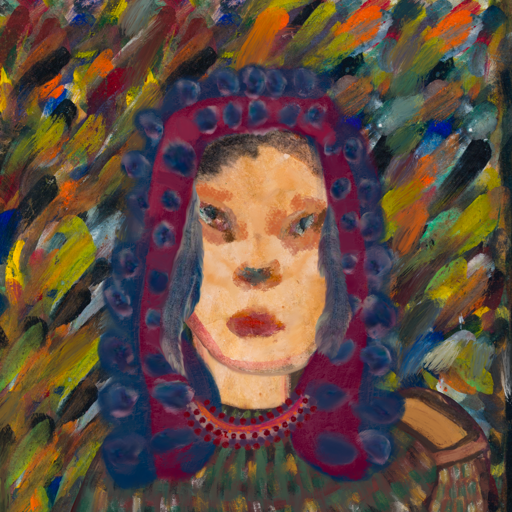
Background: An_Impression, Head And Neck Front: Childish, Face Front: Boggyland, Bust: After_Raid, Hair Front: Hill_Girl, Head Accessory: Blank, Second Necklace: Blank, Necklace: Roy_Bahadur, Baby: Blank